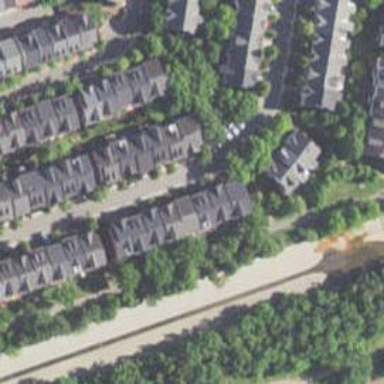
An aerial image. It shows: Residential road with asphalt surface and sidewalk on the left.